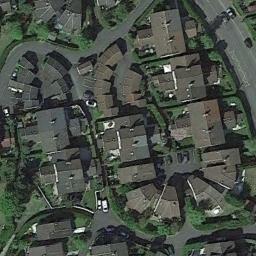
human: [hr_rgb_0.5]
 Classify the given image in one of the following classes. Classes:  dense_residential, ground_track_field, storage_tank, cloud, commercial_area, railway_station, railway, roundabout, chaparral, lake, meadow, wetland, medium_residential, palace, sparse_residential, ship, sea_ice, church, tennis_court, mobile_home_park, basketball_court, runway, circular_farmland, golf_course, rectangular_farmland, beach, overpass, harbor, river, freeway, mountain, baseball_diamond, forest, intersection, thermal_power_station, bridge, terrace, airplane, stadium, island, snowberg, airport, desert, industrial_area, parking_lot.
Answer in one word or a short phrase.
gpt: dense_residential